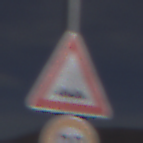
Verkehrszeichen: UnebeneFahrbahn
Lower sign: Geschwindigkeit90
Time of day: MorningAfternoon
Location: Outdoor (Nature)
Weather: PartlyCloudy
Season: NotSpecified
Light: Natural